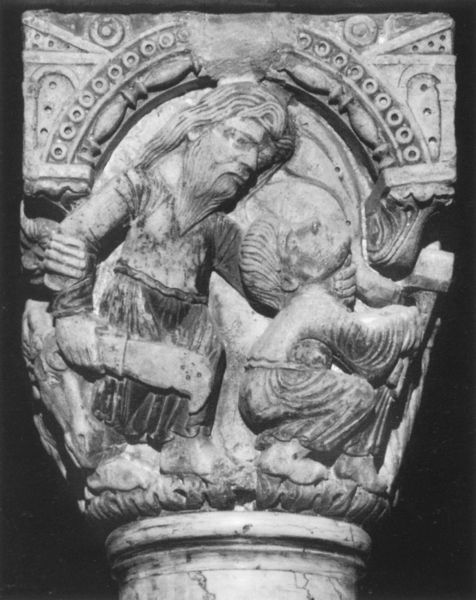
Titel: Lettner, Pontile
Standort: Modena, Dom S. Gimignano (EU - I - Emilia-Romagna)
Schlagwörter: gott, hand, mann, männer, säule, ornament, bart, arm, bibel, köpfen, messer, sockel, stein, tod, hals, haare, kind, skulptur, relief, bogen, krieg, festhalten, junge, foto, fotografie, schlachten, schwarzweiß, schwert, säbel, kreise, altar, kapitell, kehle, sterben, altes testament, mittelalter, romanik, isaak, opfer, opferung, töten, figürlich, sohn, würgen, widder, abraham, jakob, gewandt, element, tötung, erwürgen, säulenkranz, cain, wideer